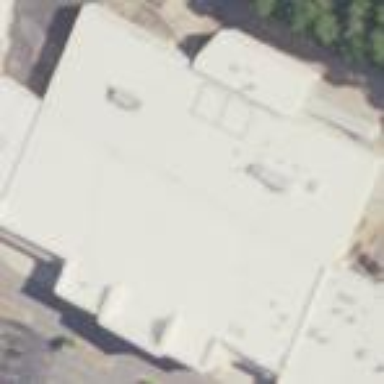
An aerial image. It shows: Retail building.